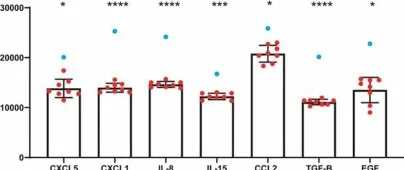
Serum.
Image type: pathology (immunostaining)